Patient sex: M
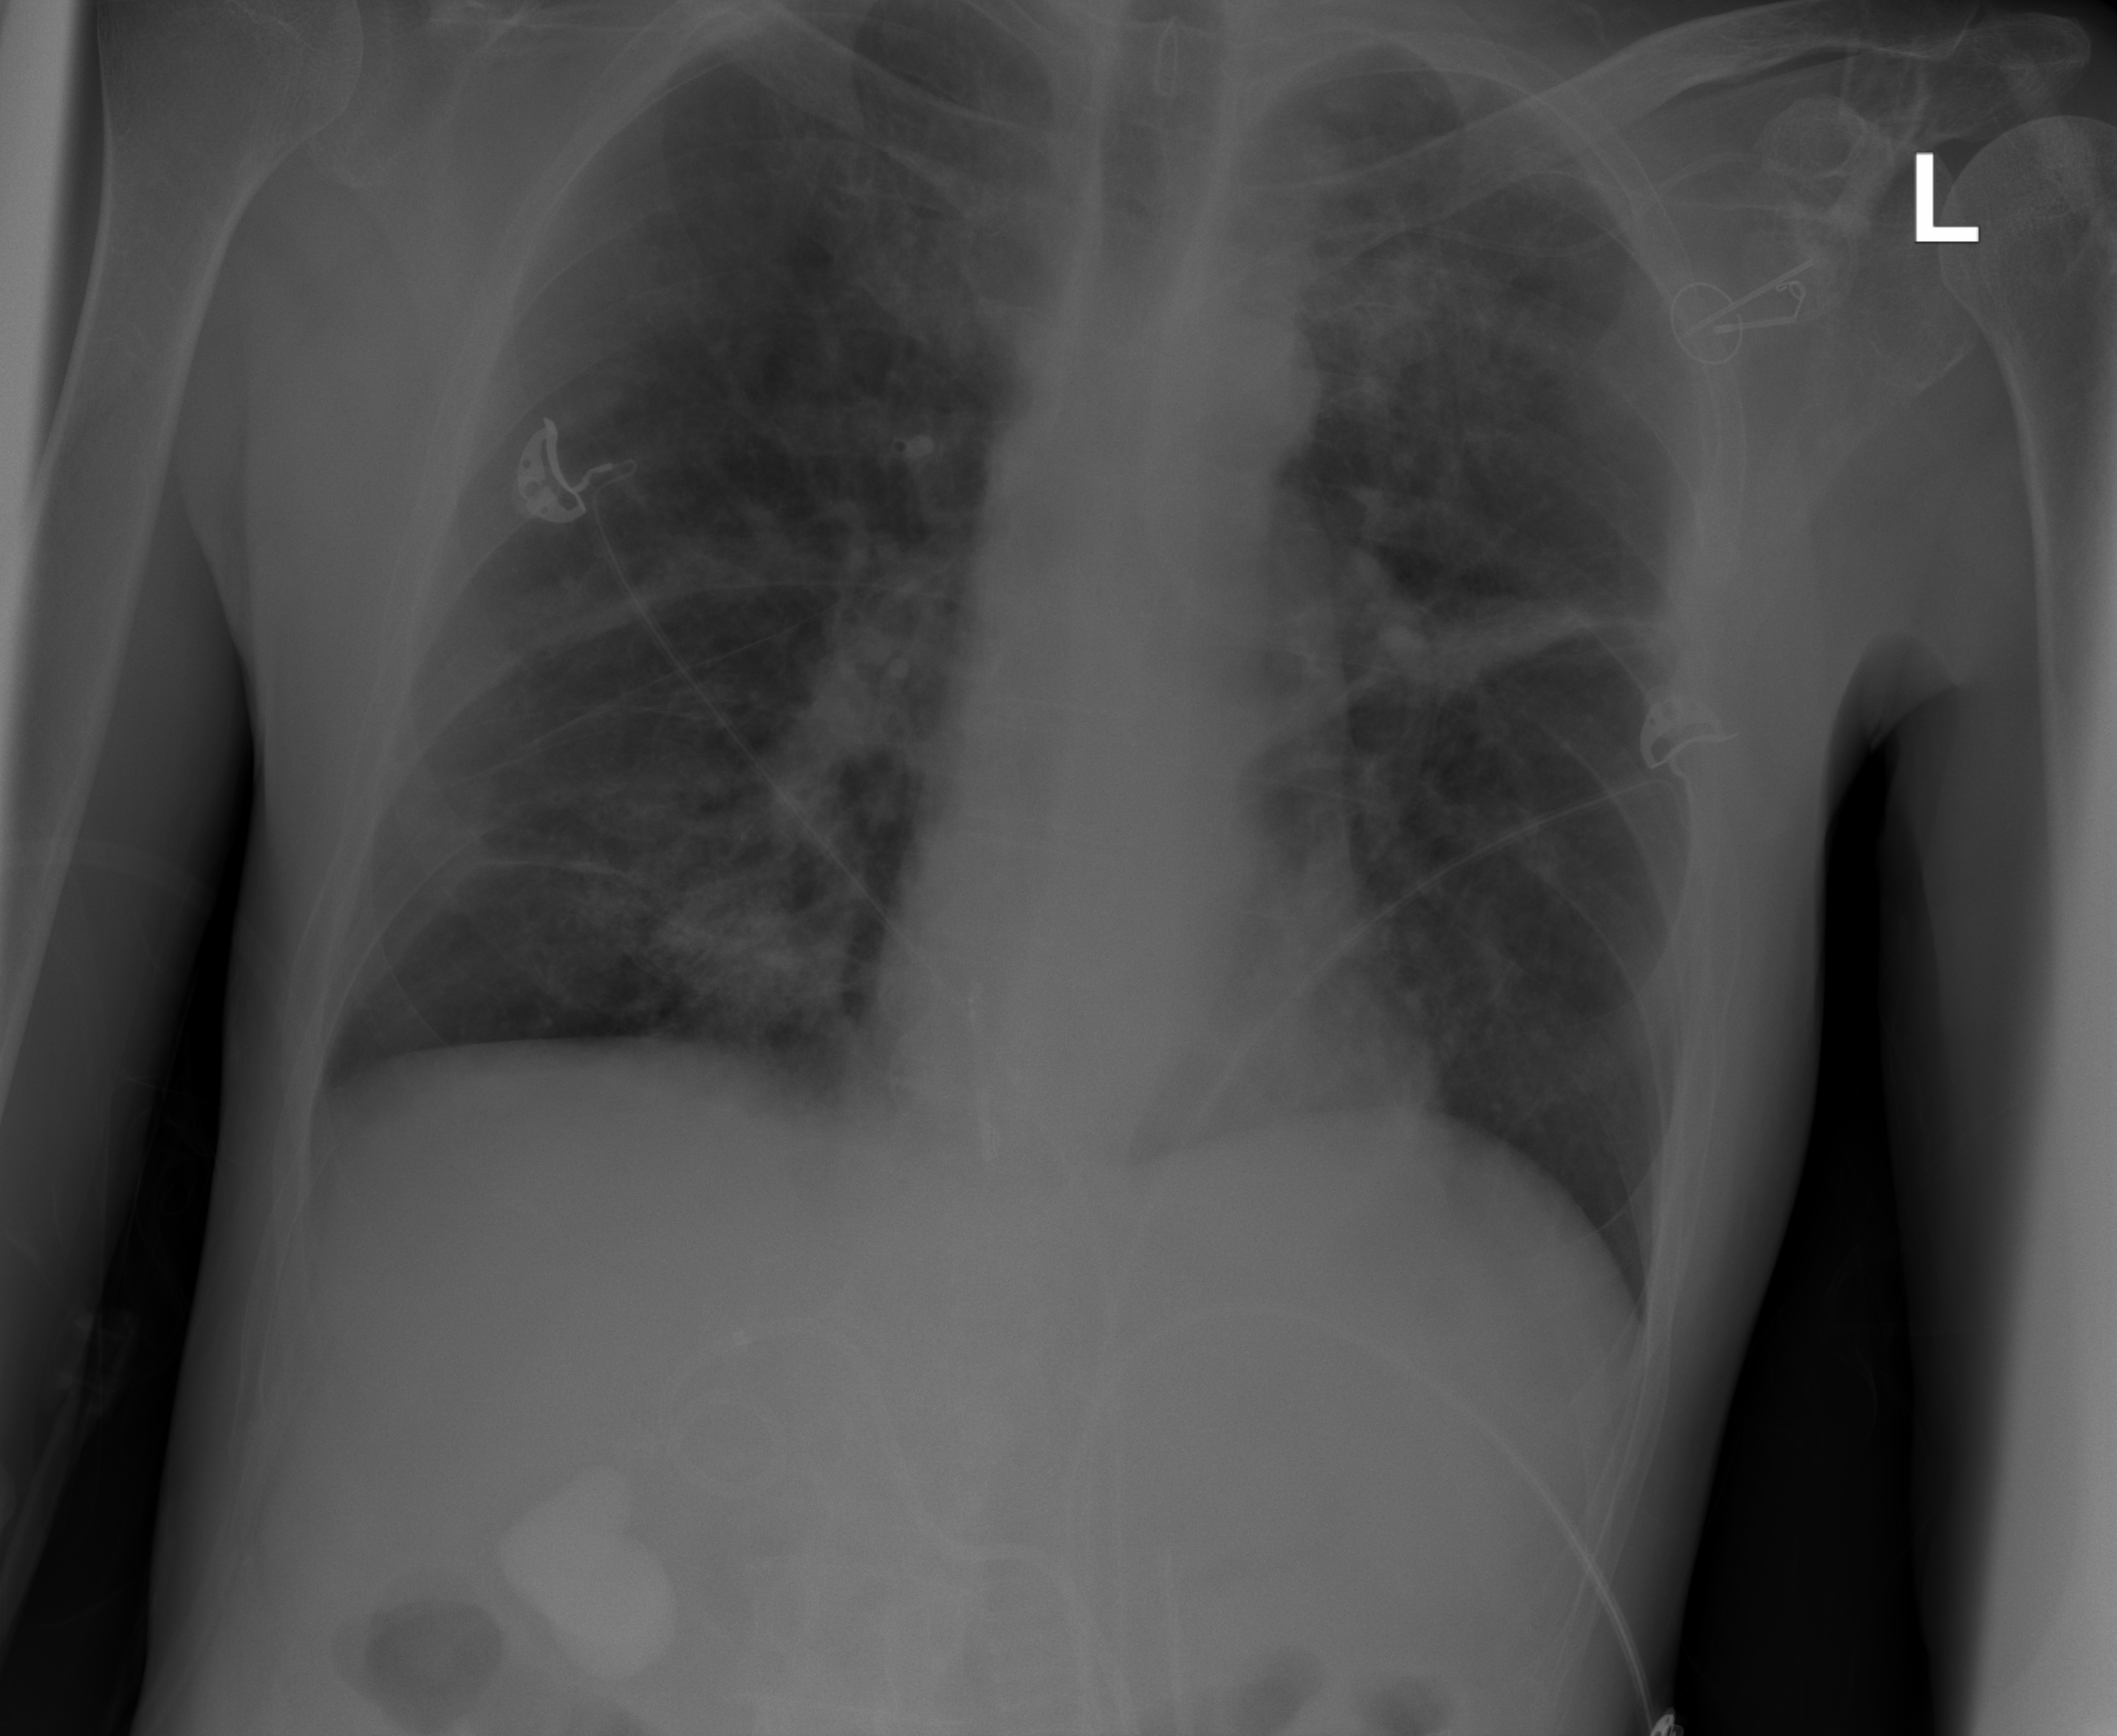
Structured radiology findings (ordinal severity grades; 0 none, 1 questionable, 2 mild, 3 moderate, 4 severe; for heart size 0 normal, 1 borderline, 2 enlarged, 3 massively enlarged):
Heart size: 0
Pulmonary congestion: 0
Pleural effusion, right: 0
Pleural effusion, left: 0
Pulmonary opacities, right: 2
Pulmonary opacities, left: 2
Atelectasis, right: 2
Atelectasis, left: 2